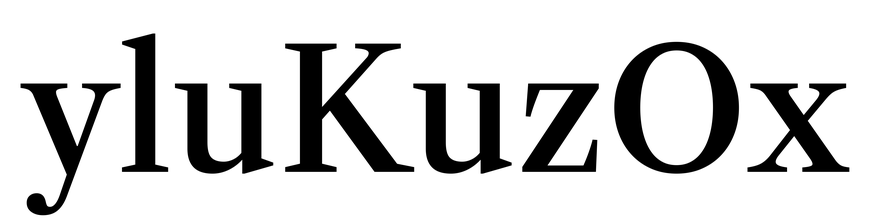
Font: LibreCaslonText_Medium